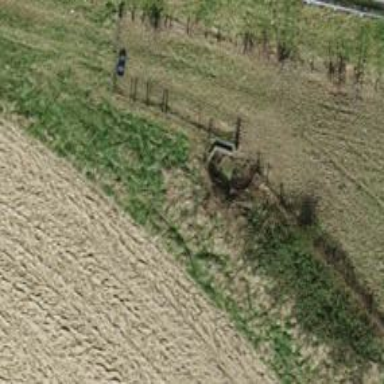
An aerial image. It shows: Ditch in the surroundings.